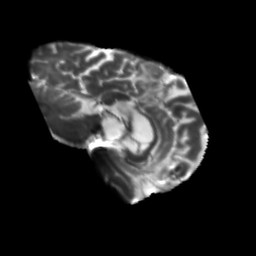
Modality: T2w
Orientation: sagittal
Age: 58
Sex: male
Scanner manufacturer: siemens
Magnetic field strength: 3 T
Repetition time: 5.47 s
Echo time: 0.0854 s